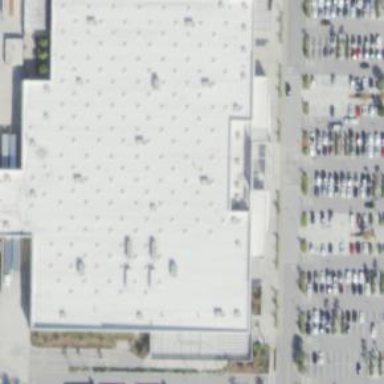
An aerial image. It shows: Retail building.